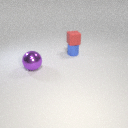
large purple metal sphere in front of small blue metal cylinder